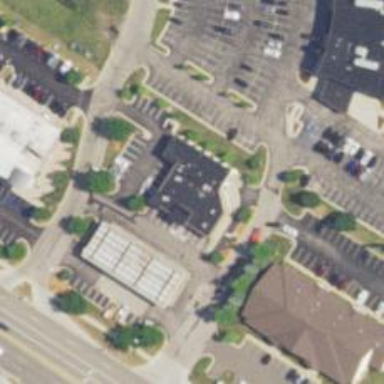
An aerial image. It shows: Convenience shop.